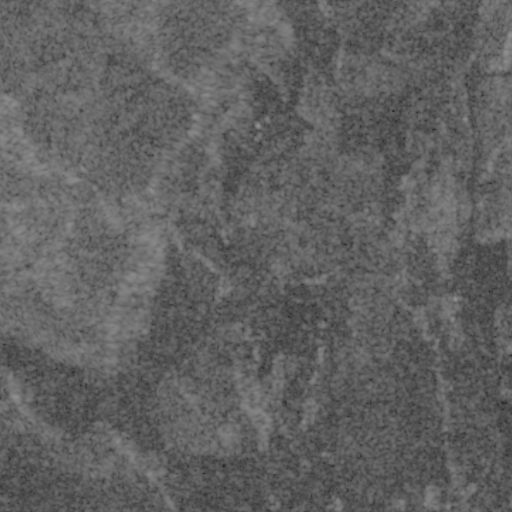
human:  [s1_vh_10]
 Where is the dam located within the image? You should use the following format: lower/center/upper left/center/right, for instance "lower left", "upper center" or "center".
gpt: The dam is located in the upper right of the image.
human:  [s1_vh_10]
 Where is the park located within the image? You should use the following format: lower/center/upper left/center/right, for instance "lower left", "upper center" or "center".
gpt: The park is located in the lower left of the image.
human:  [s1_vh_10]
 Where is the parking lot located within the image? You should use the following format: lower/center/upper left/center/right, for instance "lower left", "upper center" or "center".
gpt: The parking lot is located in the lower center of the image.
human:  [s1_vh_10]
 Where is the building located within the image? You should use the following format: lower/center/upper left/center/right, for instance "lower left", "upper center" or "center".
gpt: The building is located in the lower right of the image.
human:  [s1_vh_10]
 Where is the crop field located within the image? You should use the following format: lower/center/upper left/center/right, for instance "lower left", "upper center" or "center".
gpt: There is no crop field in the image.

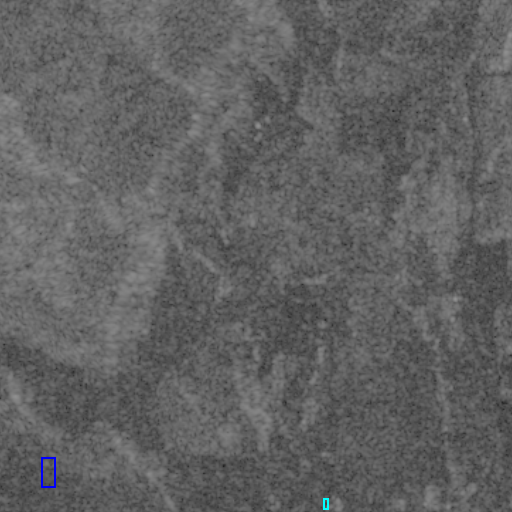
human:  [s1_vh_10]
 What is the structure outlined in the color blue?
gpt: The structure outlined in blue is a park.
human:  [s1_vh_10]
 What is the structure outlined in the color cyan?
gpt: The structure outlined in cyan is a parking lot.
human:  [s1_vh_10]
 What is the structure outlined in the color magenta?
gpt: There is no magenta outline.